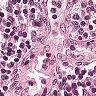
Metastatic tissue present: yes